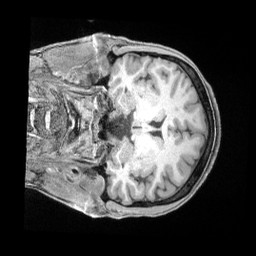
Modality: T1w
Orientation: coronal
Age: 35
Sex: female
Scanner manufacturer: siemens
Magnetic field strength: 3 T
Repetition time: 2 s
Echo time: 0.00211 s